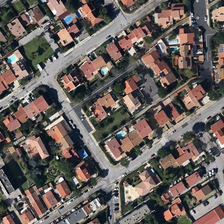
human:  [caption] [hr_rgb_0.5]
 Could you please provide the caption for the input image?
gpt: many cars are parked in front of the house .

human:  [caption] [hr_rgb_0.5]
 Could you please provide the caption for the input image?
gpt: the area was built of red roofed houses .

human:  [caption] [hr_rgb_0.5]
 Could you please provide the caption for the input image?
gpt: the area was built of red roofed houses .

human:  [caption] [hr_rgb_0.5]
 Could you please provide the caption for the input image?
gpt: many cars are parked in front of the house .

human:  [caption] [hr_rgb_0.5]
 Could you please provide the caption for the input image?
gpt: many cars are parked in front of the house .